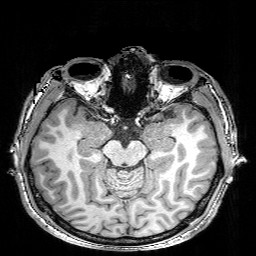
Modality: T1w
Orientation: coronal
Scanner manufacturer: siemens
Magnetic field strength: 3 T
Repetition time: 2.25 s
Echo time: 0.00418 s